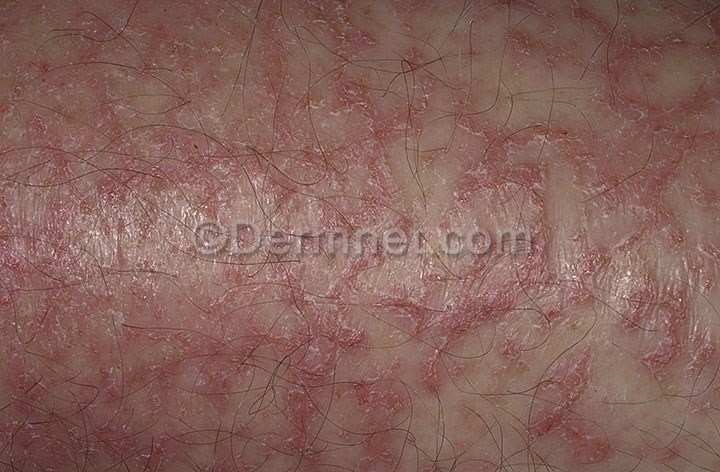
Disease: Eczema Photos